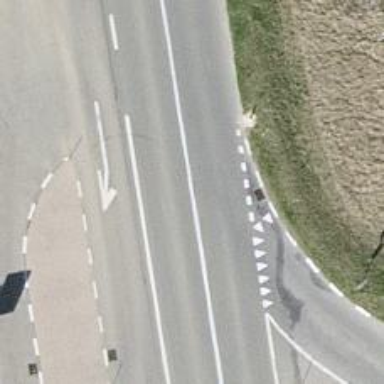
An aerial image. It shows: Primary highway.